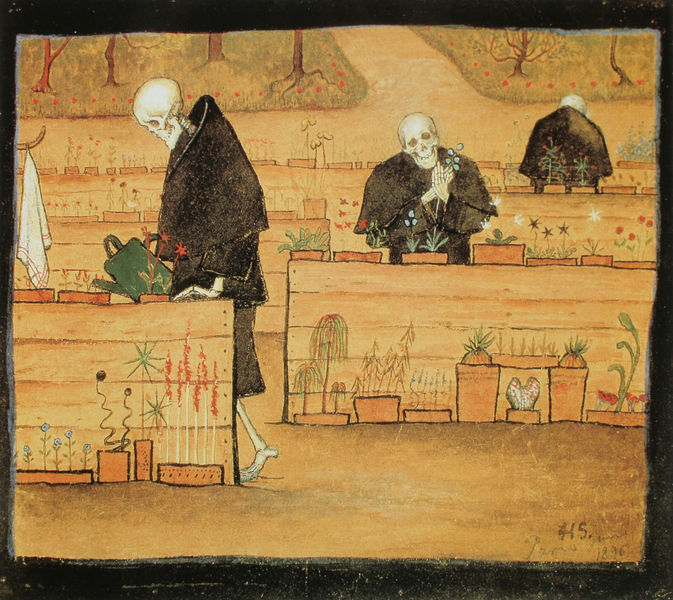
Titel: Der Garten des Todes
Künstler: Hugo Simberg
Standort: Helsinki
Institution: Ateneumin Taidemuseo
Schlagwörter: baum, blau, dunkel, gemälde, mann, umhang, wasser, aquarell, baumstämme, bäume, gelb, grün, blumen, braun, holz, männer, orange, paris, profil, schwarz, skizze, vordergrund, weiss, zeichnung, park, rasen, rot, tuch, weg, wiese, ensor, malerei, arm, schädel, tod, tot, hände, signatur, stamm, gehen, pfad, wege, boden, gewand, kutte, mantel, drei, händler, pflanzen, früchte, garten, kanne, lächeln, topf, äpfel, schrift, trocken, modern, mauer, allee, weis, laden, füsse, stämme, blue, cloaks, embrace, red, robes, white, black, funeral, green, painting, robe, yellow, handtuch, flowers, picture, pictures, washing, brown, plant, pot, wooden, bretter, freude, blumentöpfe, töpfe, knochen, vanitas, lachen, blumenkästen, haken, kloster, karrikatur, tote, mäntel, friedhof, hodler, allegorie, grinsen, leben, skelett, totenkopf, zähne, wood, braum, tid, flower, silver, life, man, tree, mittelalter, landscape, sand, water, lane, trees, beet, beete, gärtner, gärtnerei, klostergarten, mönch, kakteen, kaktus, death, mönche, feet, herz, grüne, kutten, forest, grass, garden, path, plants, road, drawing, topfpflanzen, totenschädel, trauern, coat, coats, line, roots, rötel, smile, dead, bäum, abstract, gabelung, kapuze, happy, love, pater, giessen, gerippe, skellett, cloak, leaves, gartenarbeit, kästen, mäuerchen, ground, pots, giesskanne, tontöpfe, back, monk, monks, pencil, religion, armen, pflege, lines, cloth, branches, skelette, vertrocknet, towel, outdoors, giesen, stylized, cacti, cactus, kakten, totenköpfe, worker, tan, mänch, evil, scary, skeleton, bewässern, bone, bones, cementary, cemetary, creepy, dichotomie, flowerpot, gardeners, gieskanne, graveyard, gärtnern, hochbeete, prieste, scellettons, skelet, skeletons, skeletton, sketelton, skull, walla, watering, watering can, watering pot, wierd, grave, stars, workers, growing, can, gardening, blaumen, pfanzen, sklette, ewer, tree trunks, orchard, pouring, hood, trunks, planting, pathway, reaper, topfe, 45, ro, flora, 1896, f;owers, slowers, hs, grow, squiggle, finnish, growth, deaths, hook, skulls, awesome, weird, hoods, grim reaper, capes, dead people, fauna, drop, bloack, grim, grimreapert, herb, herbs, herbalist, apothecary, skellet, cassocks, tods, fuuss, signatzr, simberg, care, to water, sdeath, gardener, memory, water drops, -.-, plarnet, fuck!, hochbeet, water bucket, bretten, albs, dead gardener, gardeing, seedlings, death skelet bones, graden, towell, pflanzenpflege